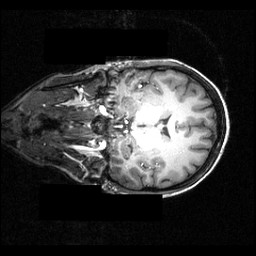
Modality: T1w
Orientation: coronal
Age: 24
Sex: female
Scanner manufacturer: siemens
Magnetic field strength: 3.951 T
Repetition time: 1.5 s
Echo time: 0.00335 s